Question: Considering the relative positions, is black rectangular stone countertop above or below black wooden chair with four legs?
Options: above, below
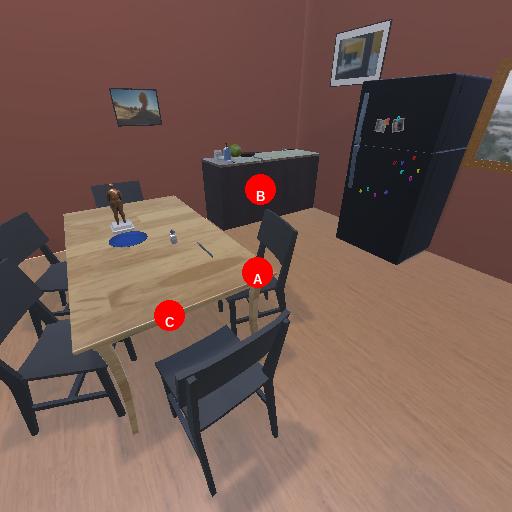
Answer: above